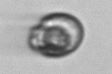
Label: Dinophyceae